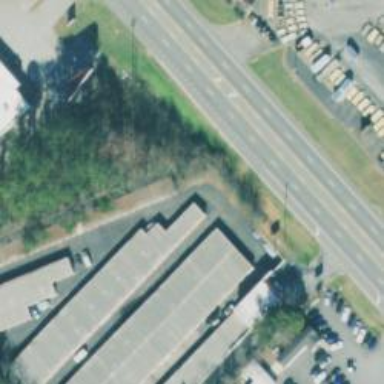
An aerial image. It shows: Warehouse.